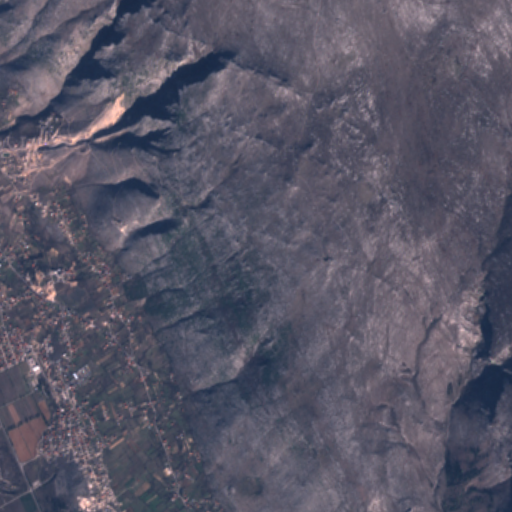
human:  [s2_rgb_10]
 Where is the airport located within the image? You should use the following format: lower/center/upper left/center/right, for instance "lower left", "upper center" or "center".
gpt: The airport is located in the lower left of the image.
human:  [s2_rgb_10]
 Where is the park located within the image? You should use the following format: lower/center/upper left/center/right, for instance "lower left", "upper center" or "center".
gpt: The park is located in the upper left of the image.
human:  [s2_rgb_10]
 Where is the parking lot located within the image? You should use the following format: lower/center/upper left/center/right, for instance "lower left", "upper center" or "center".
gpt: The parking lot is located in the upper left of the image.
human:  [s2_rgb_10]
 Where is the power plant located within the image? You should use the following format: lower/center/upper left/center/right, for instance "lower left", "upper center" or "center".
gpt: There is no power plant in the image.